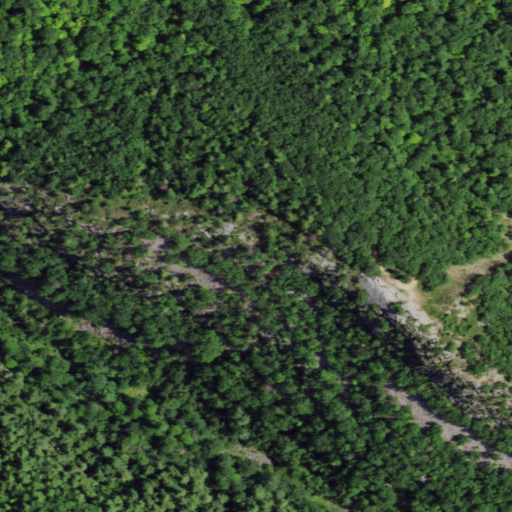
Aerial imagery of mountain in New York named Coot Hill containing evergreen forest, mixed forest, deciduous forest, and barren land